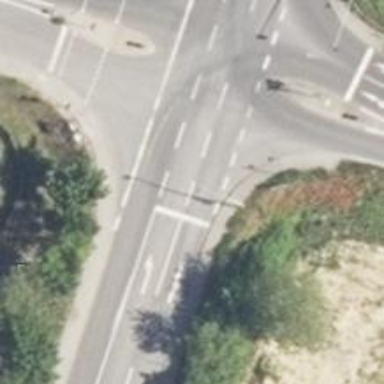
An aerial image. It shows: Road with traffic signals.